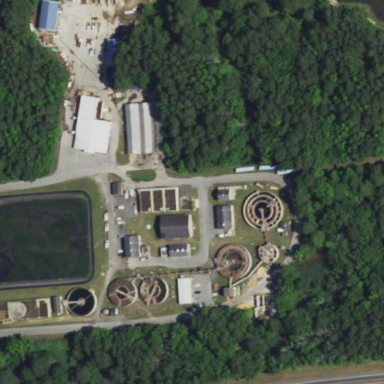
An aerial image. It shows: View of wastewater plant.